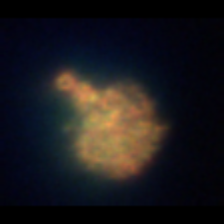
Taxon: Unknown_detritus
Group: Unknown